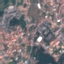
Label: Residential